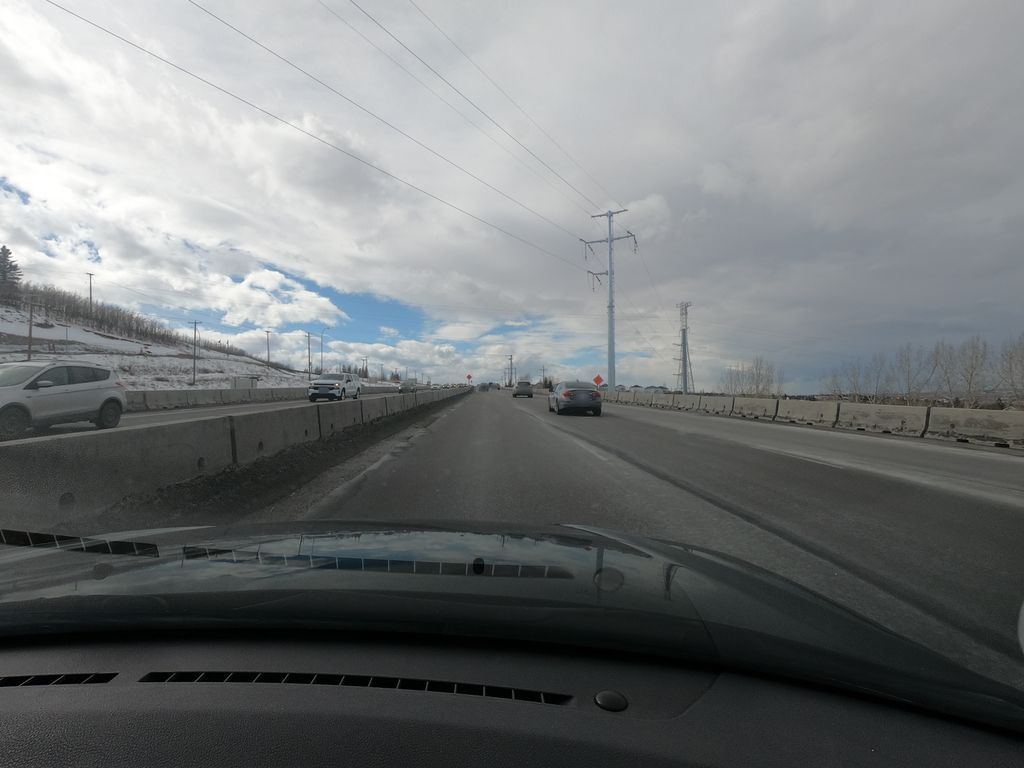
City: calgary